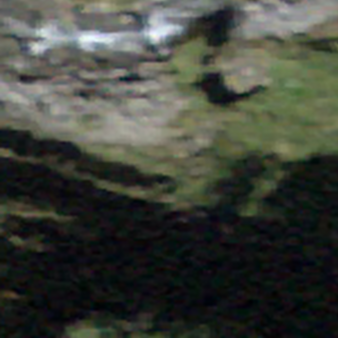
Label: other